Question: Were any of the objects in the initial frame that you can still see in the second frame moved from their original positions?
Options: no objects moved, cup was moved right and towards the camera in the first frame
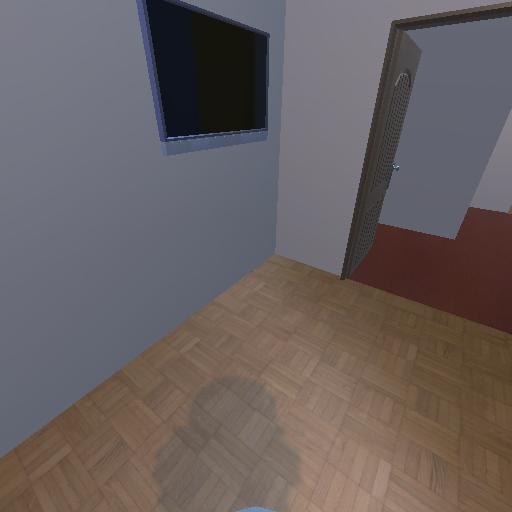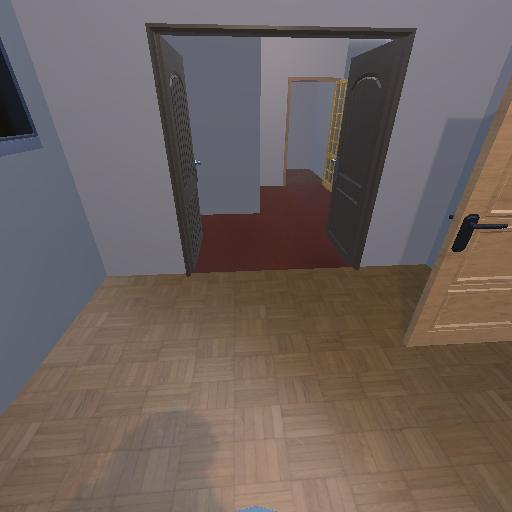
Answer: no objects moved